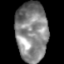
Tissue: skin
Cell type: Epithelial cells
Senescence score: 0.2866
Nuclear area (px): 1853
Mean DAPI intensity: 132.752